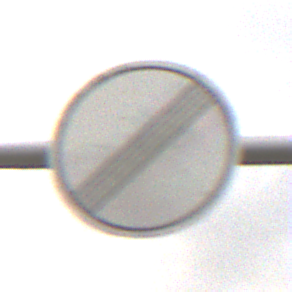
Verkehrszeichen: EndeSaemtlicherBegrenzungen
Umgebung: Outdoor, Nature
Tageszeit: Midday
Wetter: Overcast
Licht: Natural
Jahreszeit: NotSpecified
Kontrast: LowContrast